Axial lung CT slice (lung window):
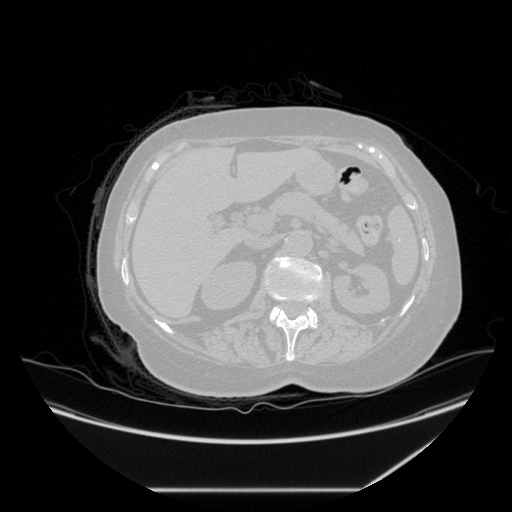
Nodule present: no